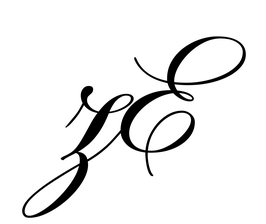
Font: PinyonScript-Regular